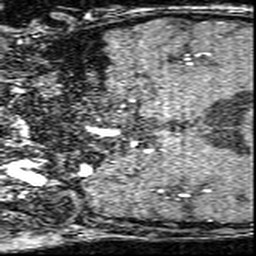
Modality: angio
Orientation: coronal
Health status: ill
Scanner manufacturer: siemens
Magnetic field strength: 3 T
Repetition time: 0.022 s
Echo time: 0.00395 s